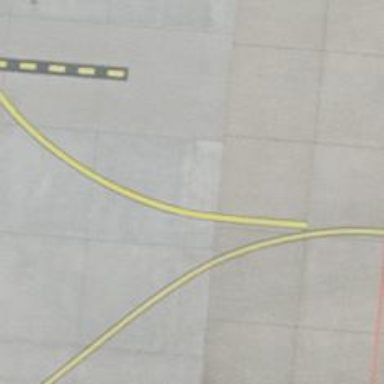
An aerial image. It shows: Image of taxiway at airport.